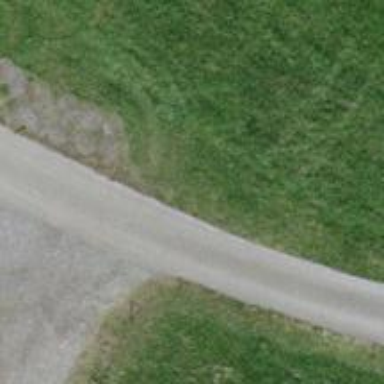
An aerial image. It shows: Gravel track with grade2 quality.